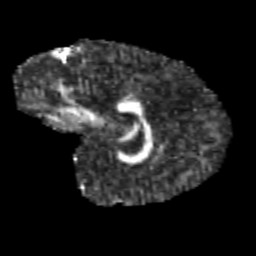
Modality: FA
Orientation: sagittal
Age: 9
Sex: male
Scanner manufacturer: siemens
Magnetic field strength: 3 T
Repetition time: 3.8 s
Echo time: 0.07 s